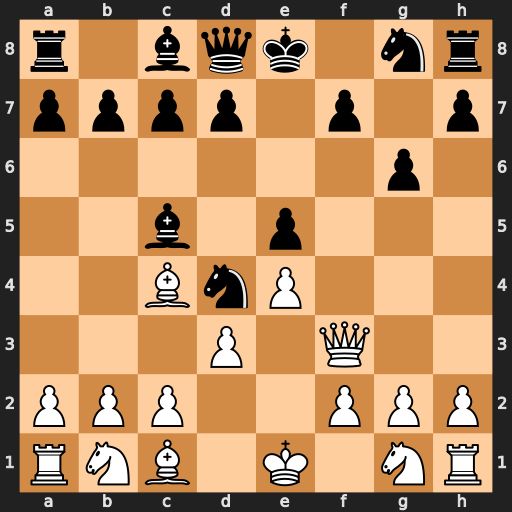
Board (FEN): r1bqk1nr/pppp1p1p/6p1/2b1p3/2BnP3/3P1Q2/PPP2PPP/RNB1K1NR
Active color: w
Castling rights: KQkq
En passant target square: -
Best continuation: Qxf7#